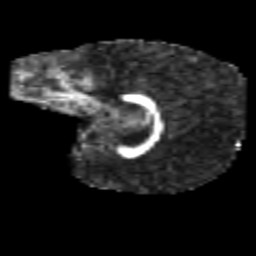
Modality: FA
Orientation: sagittal
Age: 8
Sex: female
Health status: healthy